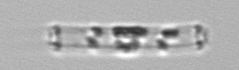
Label: Cerataulina_pelagica